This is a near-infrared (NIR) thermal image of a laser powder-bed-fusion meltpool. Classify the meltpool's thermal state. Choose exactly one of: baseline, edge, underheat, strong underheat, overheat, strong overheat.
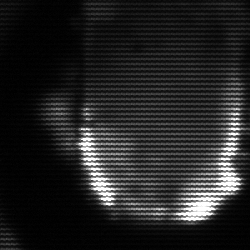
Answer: baseline